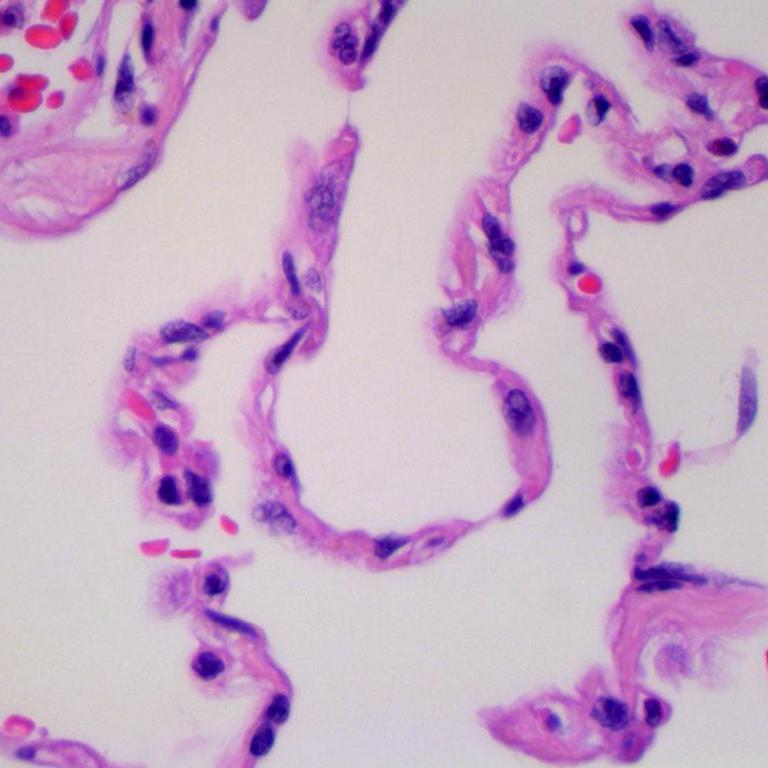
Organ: lung
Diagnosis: benign